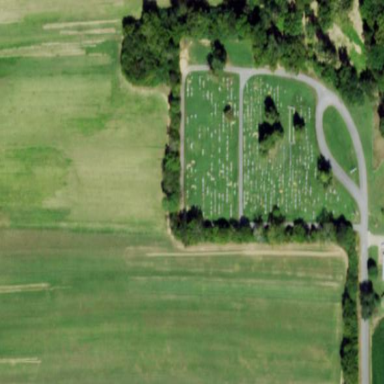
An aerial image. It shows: Cemetery that holds historical significance.